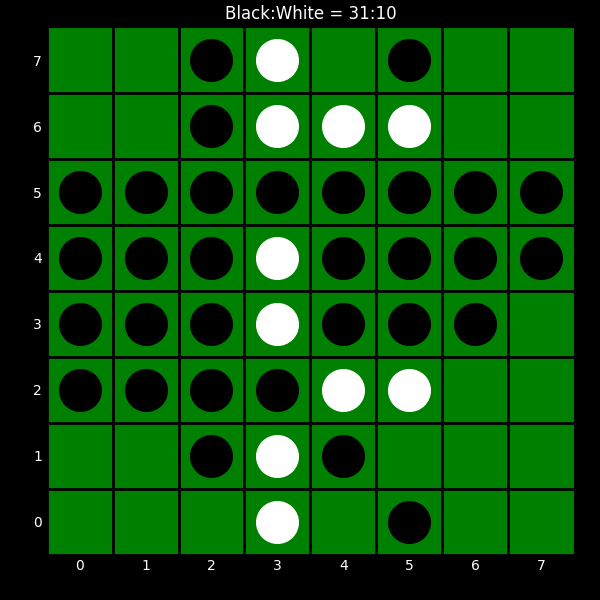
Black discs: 31
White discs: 10